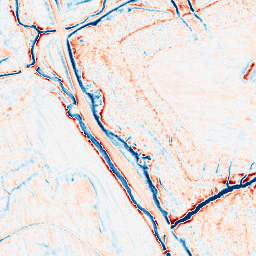
Category: edge_preserving
Decomposition family: anisotropic_diffusion
Decomposition parameters: iterations: 20
kappa: 100
gamma: 0.15
Upsampling method: quadratic
Upsampling parameters: scale: 4
Upsampling scale: 4